Question: I am encountering an error when I try to use memcpy on a wchar_t string. Specifically, despite the length I am sending in to memcpy being correct for the length of the string I want to copy, only the first half of the characters in the string are copied over. This leaves me with bad data in the target string, since the latter half of the string is full of garbage characters left over from new-ing up the string.
Screenshot below shows the exact problem I am dealing with:

The only thing I can think of is that this might be somehow related to me having my locale set to Japanese for non-Unicode applications, but the first thing I did was to change the locale back to English and the problem remains the same. I feel like there is a really obvious solution that I am missing. Any ideas?
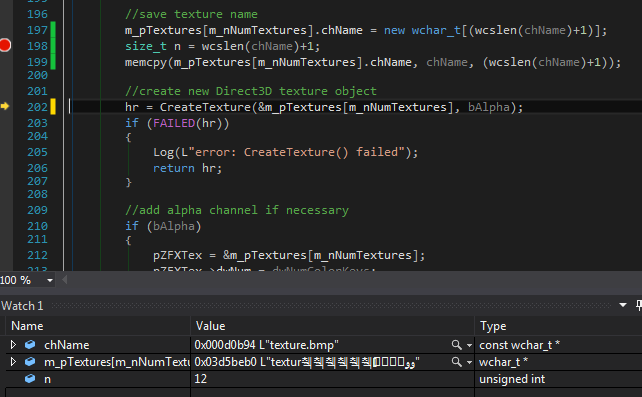
Answer: - 'memcpy'- 'memcpy''wcslen(src) + 1''wcscpy'- 'new wchar_t[]''std::wstring'
If you had made 'm_pTextures' be a 'vector' of 'std::wstring' then your code would be a whole lot simpler and less prone to errors like this.